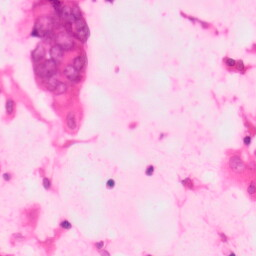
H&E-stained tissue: Colon